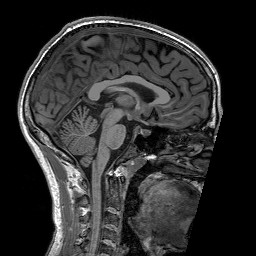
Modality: T1w
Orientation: sagittal
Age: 23
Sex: male